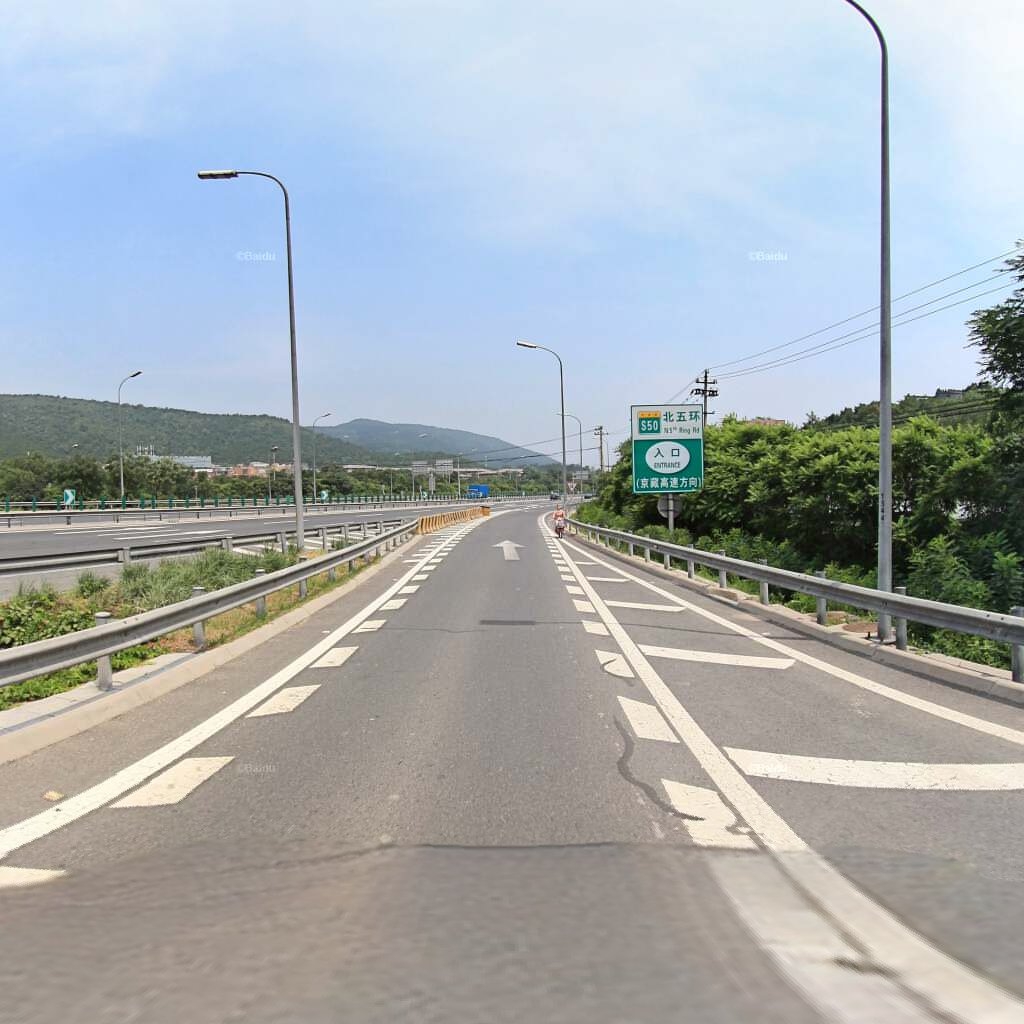
Region: Haidian
Road damage annotations: longitudinal patch, longitudinal patch, transverse patch